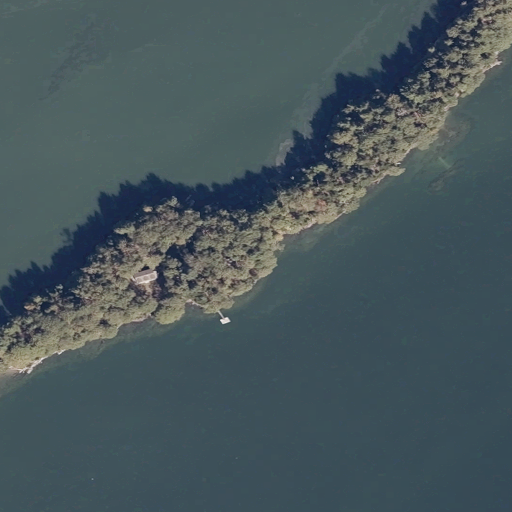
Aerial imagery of island in Maine named Serag Island containing open water, evergreen forest, herbaceous wetlands, grassland, mixed forest, and open development